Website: home-depot
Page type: billing-address
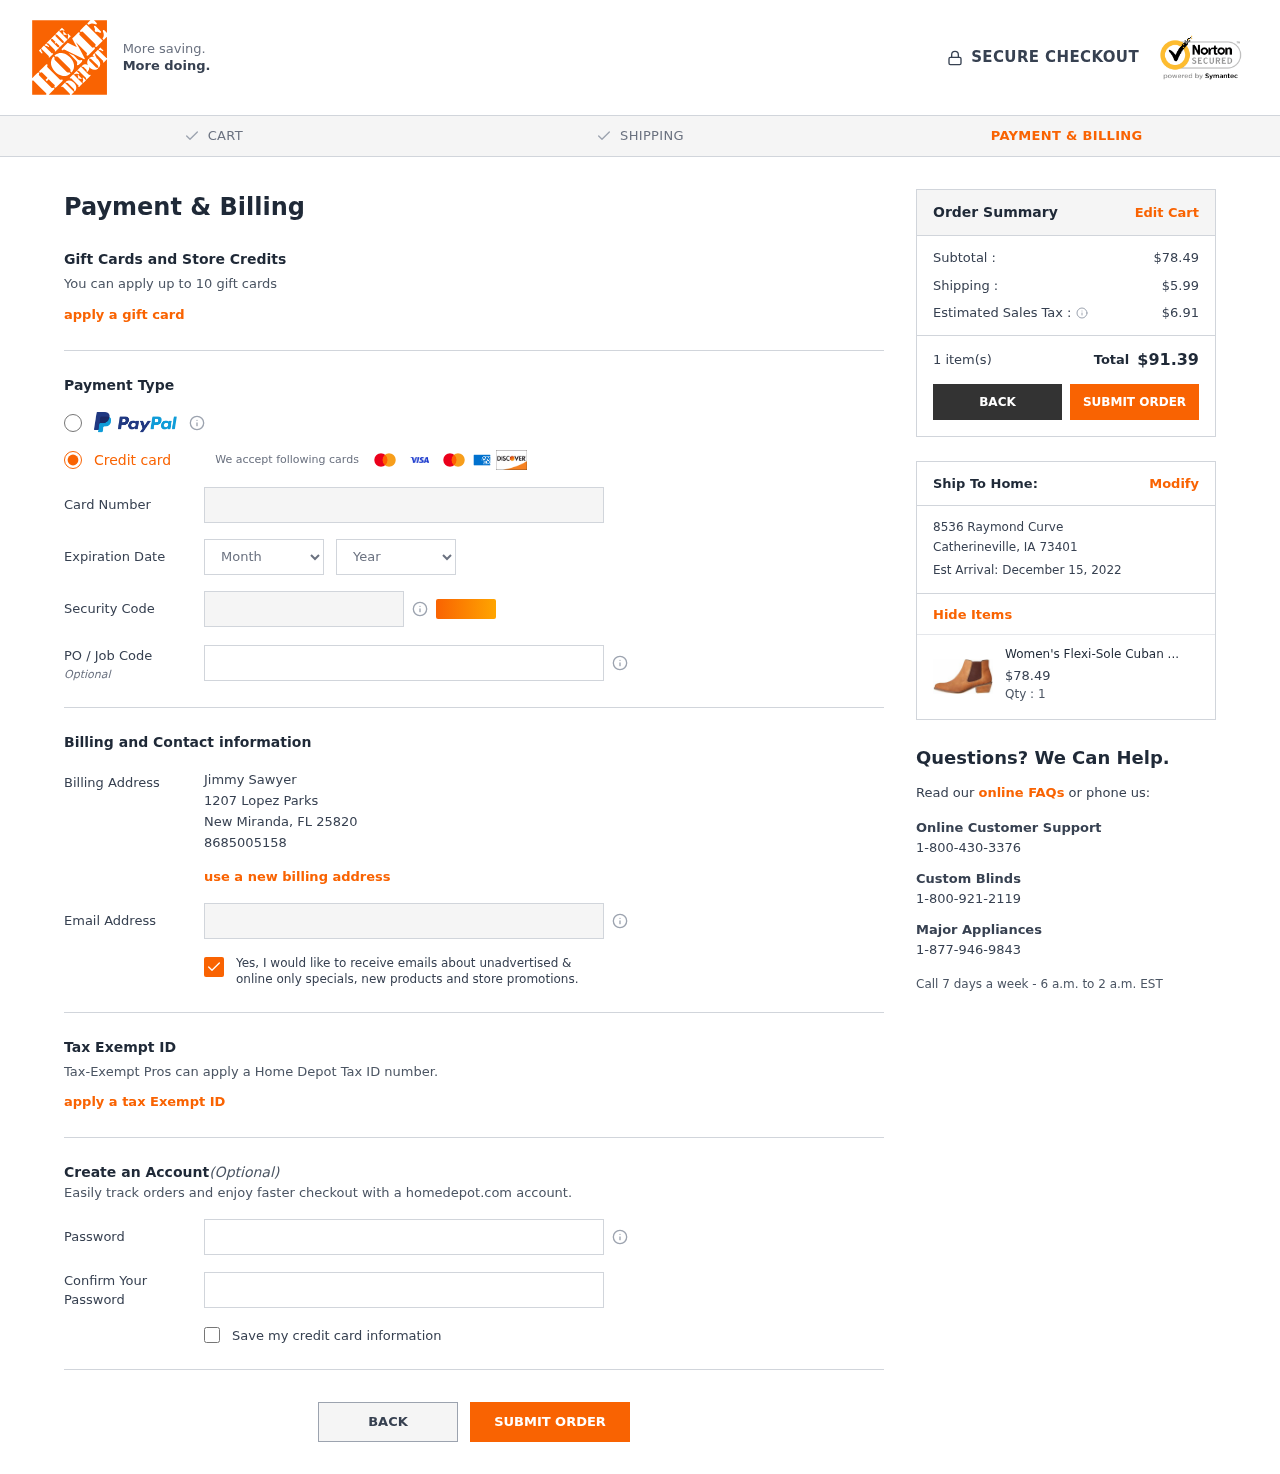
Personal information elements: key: PII_CARD_CVV
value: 313
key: PII_CARD_EXPIRY_MONTH
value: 05
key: PII_CARD_EXPIRY_YEAR
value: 26
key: PII_CARD_NUMBER
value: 2249 9959 2644 0882
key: PII_CITY
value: New Miranda
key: PII_CITY2
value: Catherineville
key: PII_EMAIL
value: jimmy.sawyer@gmail.com
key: PII_FULLNAME
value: Jimmy Sawyer
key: PII_PHONE
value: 8685005158
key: PII_POSTCODE
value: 25820
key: PII_POSTCODE2
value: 73401
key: PII_STATE_ABBR
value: FL
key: PII_STATE_ABBR2
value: IA
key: PII_STREET
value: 1207 Lopez Parks
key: PII_STREET2
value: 8536 Raymond Curve
Product elements: key: PRODUCT1_NAME
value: Women's Flexi-Sole Cuban Heel Chelsea Boots, Brown (Tan Tan), US 8
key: PRODUCT1_PRICE
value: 78.49
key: PRODUCT1_QUANTITY
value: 1
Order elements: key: ORDER_SUBTOTAL
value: $78.49
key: ORDER_SHIPPING_COST
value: $5.99
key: ORDER_TAX
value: $6.91
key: ORDER_NUM_ITEMS
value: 1 item(s)
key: ORDER_TOTAL
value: $91.39
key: ORDER_DELIVERY_DATE
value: Est Arrival: December 15, 2022